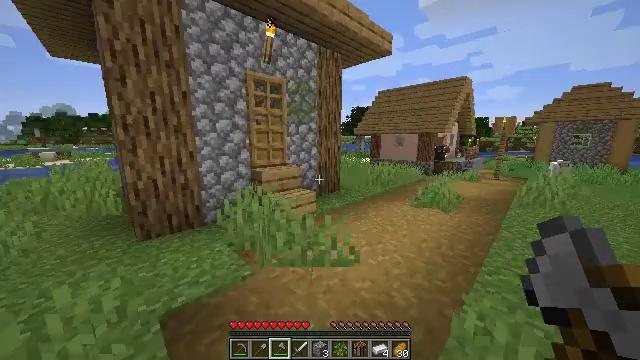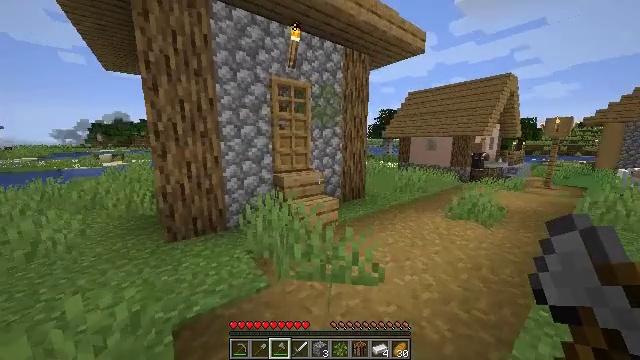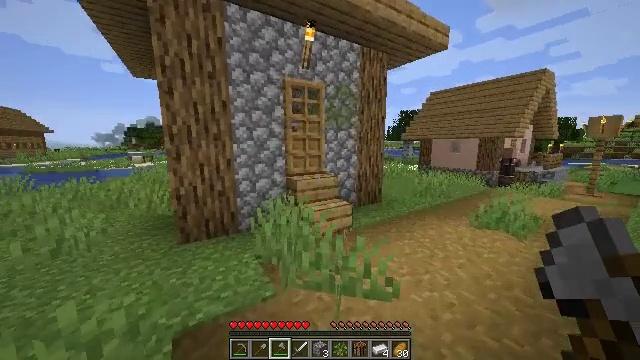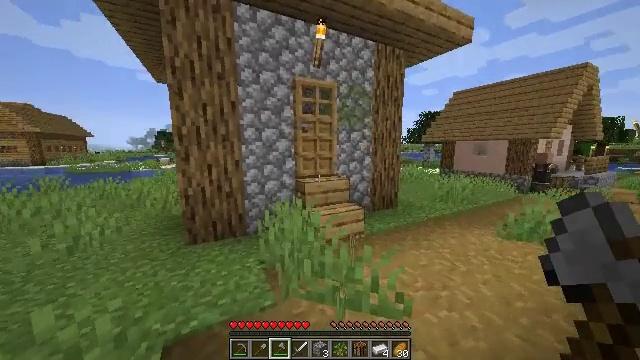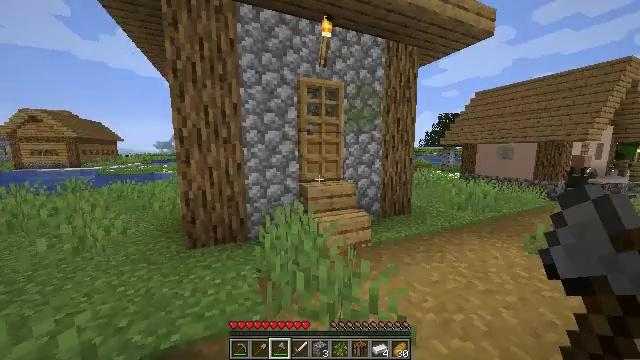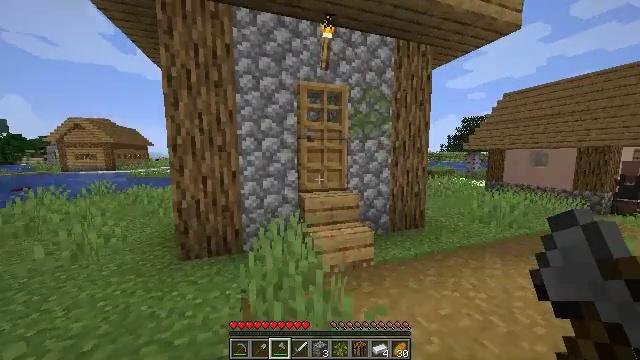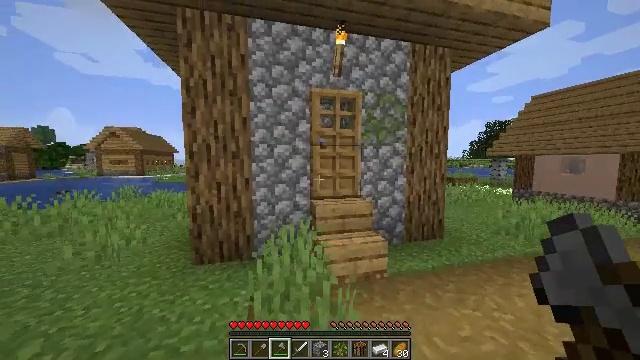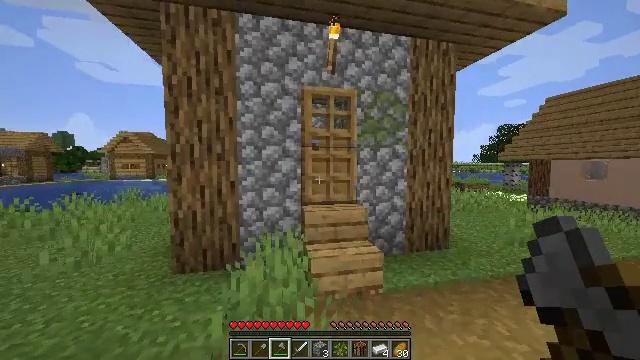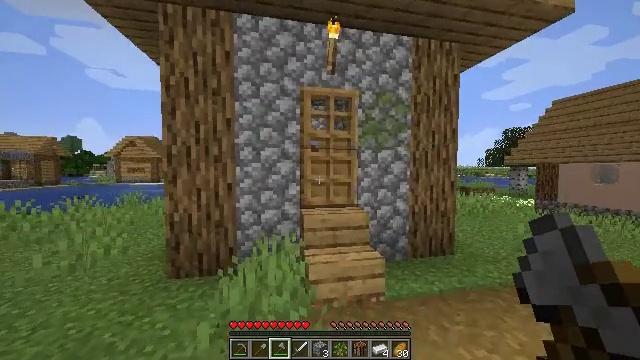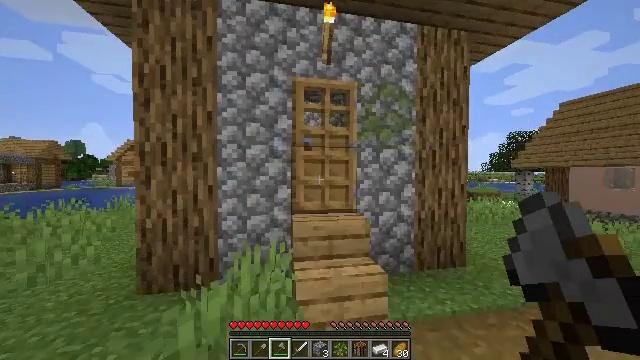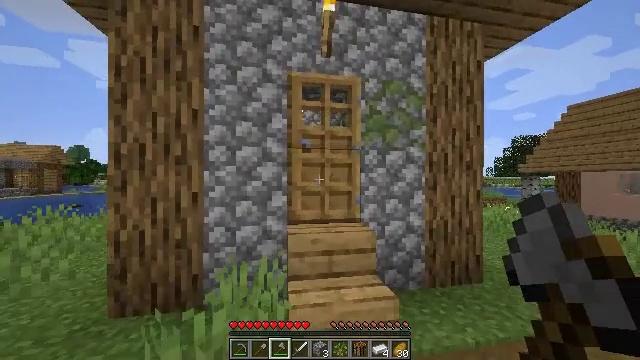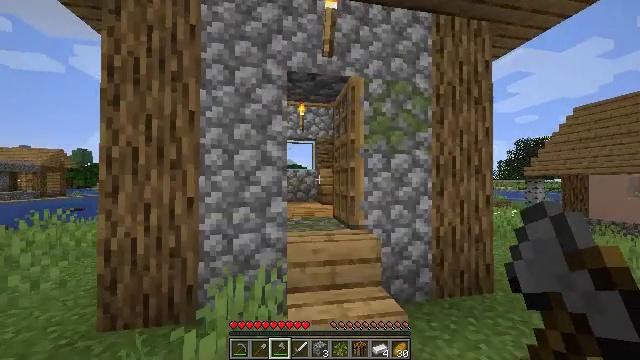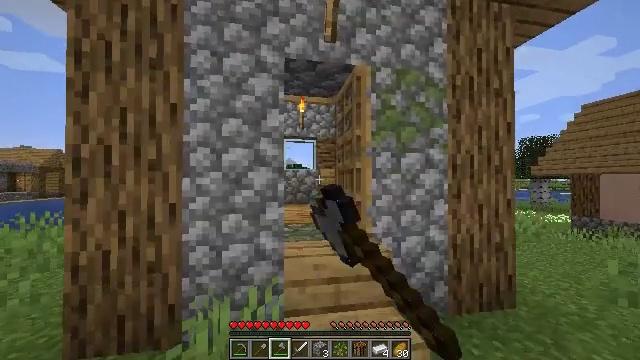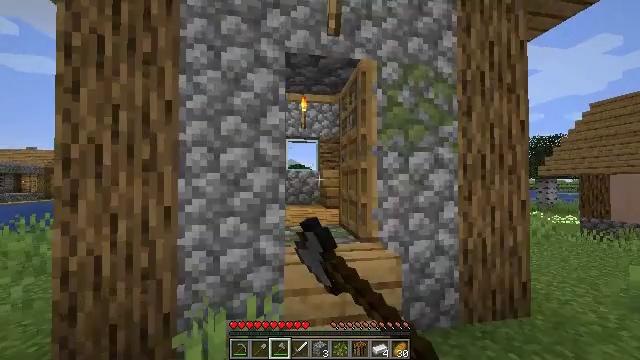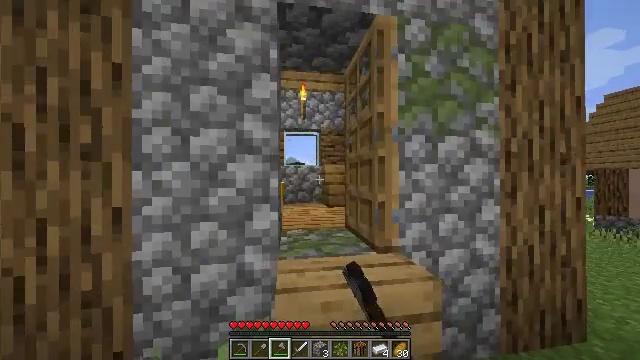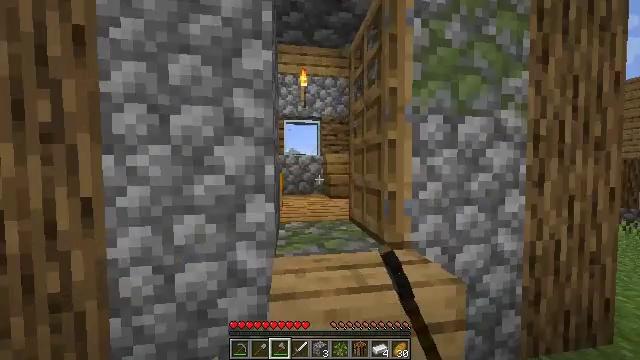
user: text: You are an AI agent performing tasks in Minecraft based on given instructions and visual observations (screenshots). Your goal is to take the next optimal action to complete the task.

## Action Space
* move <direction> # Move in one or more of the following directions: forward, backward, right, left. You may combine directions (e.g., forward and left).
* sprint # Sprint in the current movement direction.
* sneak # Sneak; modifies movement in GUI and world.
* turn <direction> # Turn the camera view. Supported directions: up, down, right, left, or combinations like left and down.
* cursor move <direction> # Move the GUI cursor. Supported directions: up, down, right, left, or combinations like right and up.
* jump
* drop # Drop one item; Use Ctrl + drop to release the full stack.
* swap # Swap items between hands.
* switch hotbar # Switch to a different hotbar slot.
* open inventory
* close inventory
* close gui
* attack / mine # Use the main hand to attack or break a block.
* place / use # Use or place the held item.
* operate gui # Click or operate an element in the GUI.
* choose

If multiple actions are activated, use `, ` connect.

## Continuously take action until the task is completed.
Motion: motion action
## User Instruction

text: Mine the clay from the riverbed.
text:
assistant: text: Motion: move forward and move right, sprint, turn left
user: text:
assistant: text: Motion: move forward and move right, sprint, turn left
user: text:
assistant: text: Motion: move forward and move right, sprint, turn left
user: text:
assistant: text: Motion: move forward and move right, sprint, turn left and up
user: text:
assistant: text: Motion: move forward and move right, sprint, turn left and up
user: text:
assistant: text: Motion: move forward and move right, sprint, turn left and up
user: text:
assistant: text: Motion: move forward, sprint, turn left and up
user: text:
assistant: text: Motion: move forward, sprint, turn up
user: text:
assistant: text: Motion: move forward, sprint
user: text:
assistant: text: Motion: move forward, sprint, turn up
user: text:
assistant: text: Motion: move forward, sprint, use / place
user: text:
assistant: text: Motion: move forward, sprint, use / place
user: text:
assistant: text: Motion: move forward, sprint, use / place
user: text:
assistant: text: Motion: move forward
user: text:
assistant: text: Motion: move forward, turn down
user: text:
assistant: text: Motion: move forward, turn down
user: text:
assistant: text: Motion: move forward, turn down
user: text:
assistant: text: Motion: move forward, turn down
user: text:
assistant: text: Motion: move forward, turn down
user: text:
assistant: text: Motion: move forward, turn left and down
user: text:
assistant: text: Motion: move forward, turn left and down
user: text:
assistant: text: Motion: move forward, turn left and down
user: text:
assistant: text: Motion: move forward, turn left and down
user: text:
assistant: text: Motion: move forward, turn left and down
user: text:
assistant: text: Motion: turn left
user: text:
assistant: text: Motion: no_op
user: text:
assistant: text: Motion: move back, turn right
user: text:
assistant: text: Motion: move back, turn right
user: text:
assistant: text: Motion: move back, turn right
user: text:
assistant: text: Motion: move back, turn right